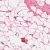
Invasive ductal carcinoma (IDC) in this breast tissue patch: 0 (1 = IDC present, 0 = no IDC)